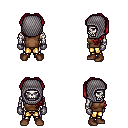
a pixel art fantasy rpg character, male body template, skeleton, brown sleeveless shirt, gold greaves, brunette princess hairstyle, chain hood, metal gloves, brown shoes, four views (front, back, left, right), 2x2 character sprite sheet, small pixel art, hard edges, no anti-aliasing